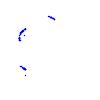
Particle: proton